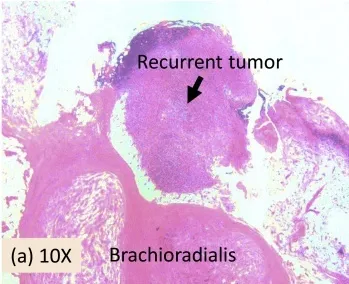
Pathological findings of the recurrent tumor. . (a) The mass is surrounded by a well-defined fibrous capsule. (a, b: hematoxylin-eosin stain).
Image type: pathology (h&e)